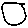
Label: circle